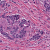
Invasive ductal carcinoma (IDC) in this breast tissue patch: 1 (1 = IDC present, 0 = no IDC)